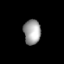
Tissue: lung
Cell type: Fibroblasts
Senescence score: 0.5694
Nuclear area (px): 413
Mean DAPI intensity: 160.107